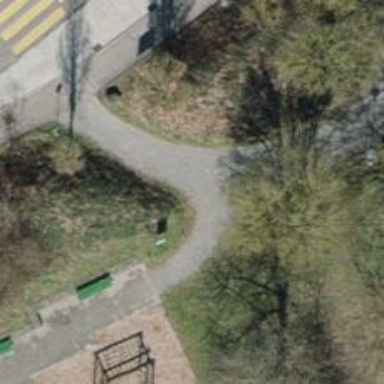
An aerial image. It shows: Bench for seating.